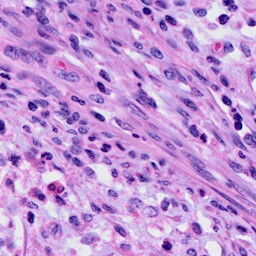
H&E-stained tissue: Cervix